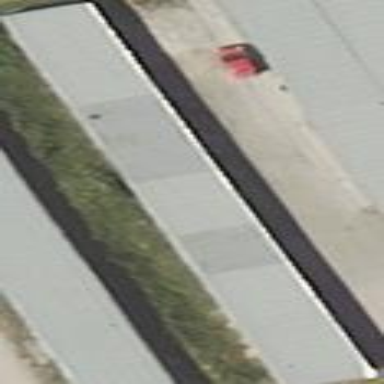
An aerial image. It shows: Group of garages.